Aerial crown-view tile of a tropical tree (Barro Colorado Island, Panama), acquired 20250616:
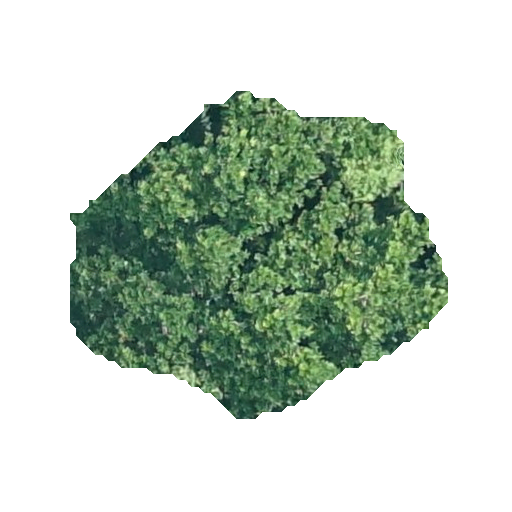
Species: Anacardium excelsum
GBIF accepted scientific name: Anacardium excelsum
Crown area: 123.744 m²